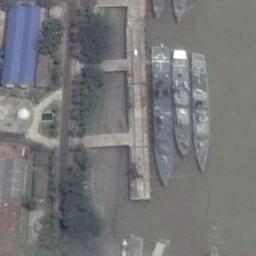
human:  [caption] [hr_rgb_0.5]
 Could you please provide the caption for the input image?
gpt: There are many trees and buildings beside the ships .

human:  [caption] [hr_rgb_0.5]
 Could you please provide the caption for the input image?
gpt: Several ships are docked at the dock and a blue makeshift house is on the bank .

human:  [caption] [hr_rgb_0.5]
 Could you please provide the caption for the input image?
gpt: There are five ships in the green water on the shore .

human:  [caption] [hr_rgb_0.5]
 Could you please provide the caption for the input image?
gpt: Three ships neatly docked in a green harbor .

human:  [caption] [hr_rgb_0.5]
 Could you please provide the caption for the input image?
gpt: There are several ships at the harbor .